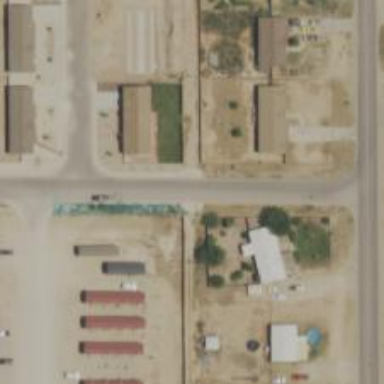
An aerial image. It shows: Alley classified as service road.